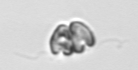
Label: Corymbellus